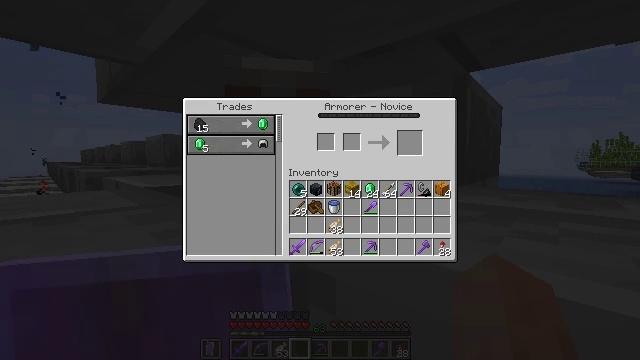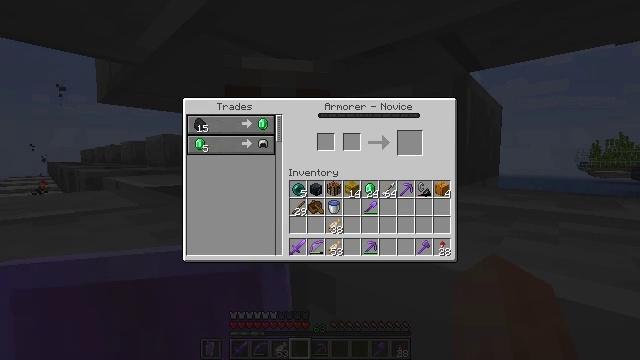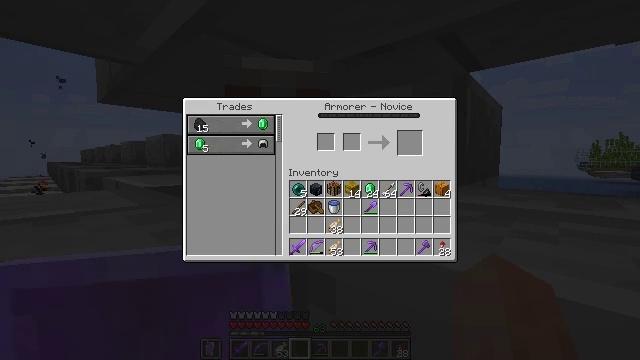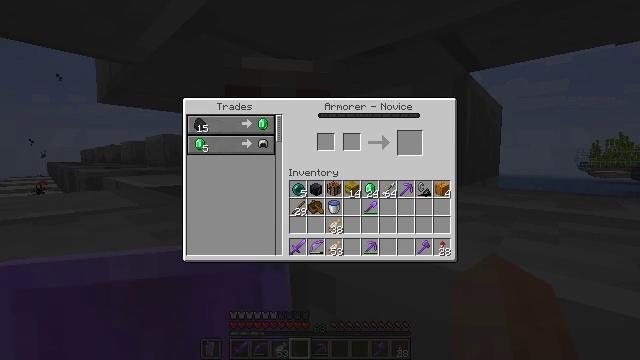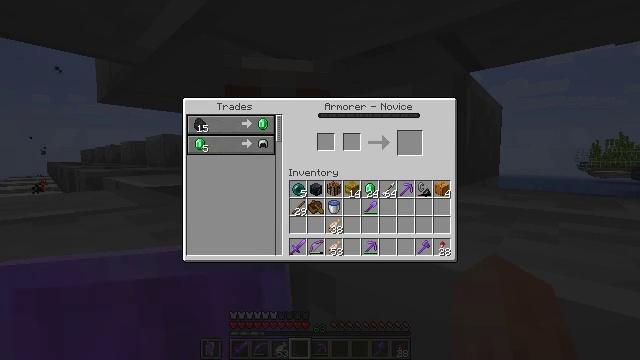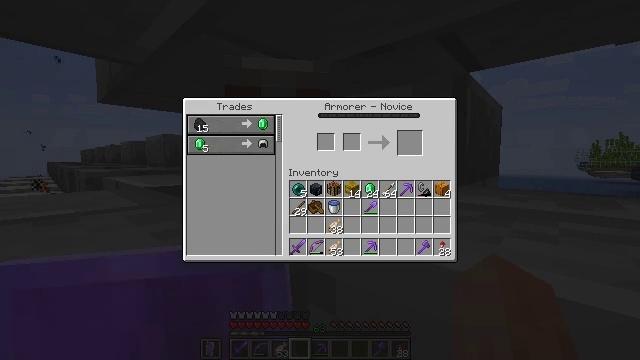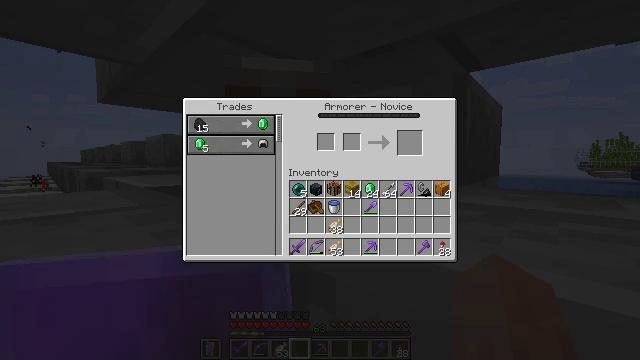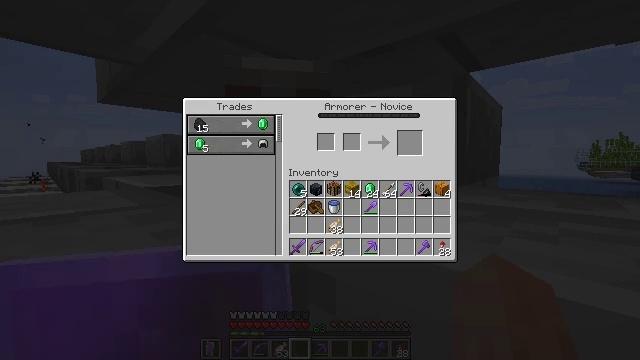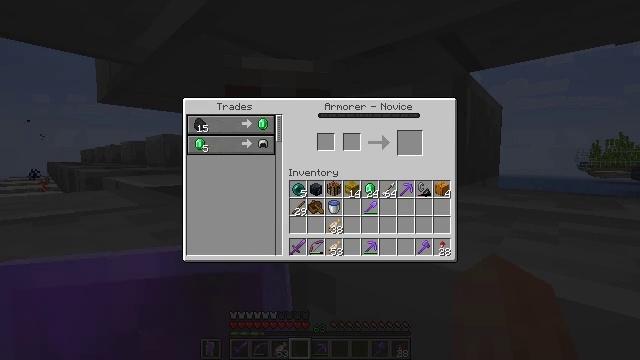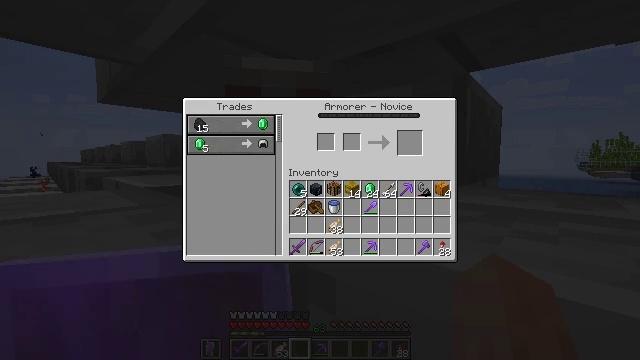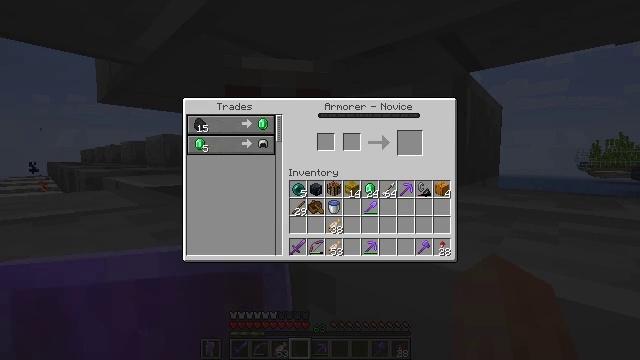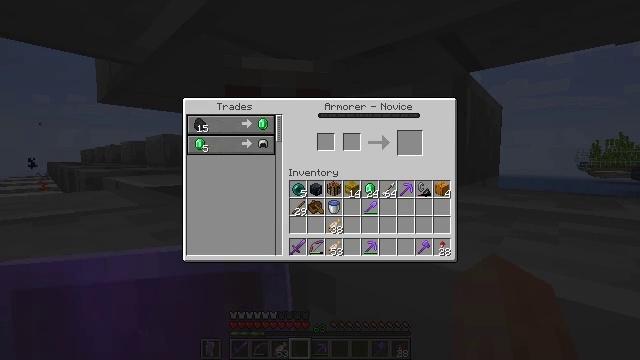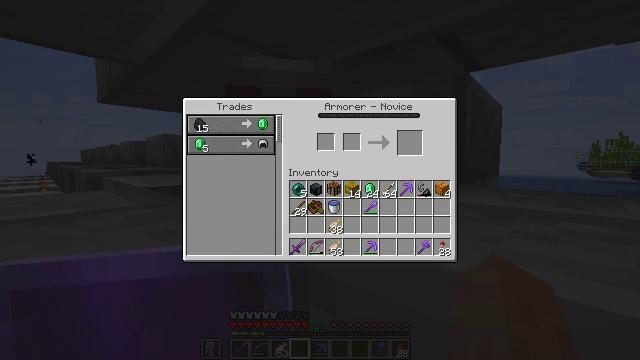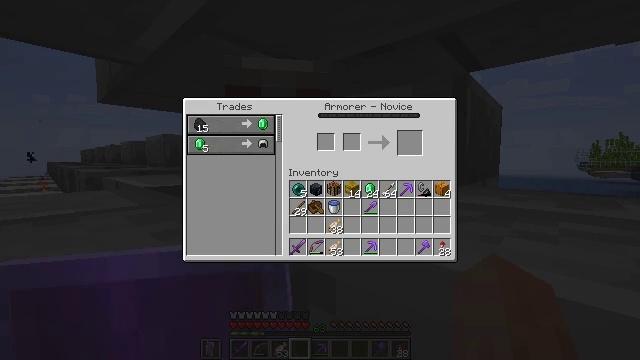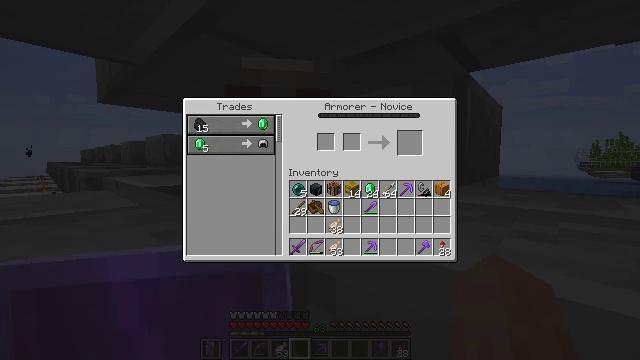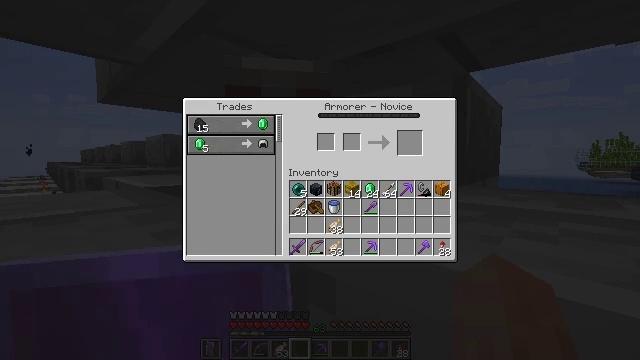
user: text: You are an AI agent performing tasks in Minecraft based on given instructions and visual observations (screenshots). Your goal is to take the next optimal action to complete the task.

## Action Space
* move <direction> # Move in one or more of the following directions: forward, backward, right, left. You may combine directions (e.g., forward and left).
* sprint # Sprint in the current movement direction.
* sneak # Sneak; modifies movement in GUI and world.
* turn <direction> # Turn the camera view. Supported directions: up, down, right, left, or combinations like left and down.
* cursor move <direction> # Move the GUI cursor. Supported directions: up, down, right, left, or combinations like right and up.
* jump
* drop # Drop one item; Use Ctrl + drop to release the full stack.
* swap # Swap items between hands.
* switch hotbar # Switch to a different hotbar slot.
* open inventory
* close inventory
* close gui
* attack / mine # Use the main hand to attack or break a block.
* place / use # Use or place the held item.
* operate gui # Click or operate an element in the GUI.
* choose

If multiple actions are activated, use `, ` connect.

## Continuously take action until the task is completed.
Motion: motion action
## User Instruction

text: Gather the blast furnace into your inventory.
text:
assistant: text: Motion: no_op
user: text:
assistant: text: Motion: no_op
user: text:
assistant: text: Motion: no_op
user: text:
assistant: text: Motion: no_op
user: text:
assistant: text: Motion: no_op
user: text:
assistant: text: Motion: no_op
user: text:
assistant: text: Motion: no_op
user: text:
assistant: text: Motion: no_op
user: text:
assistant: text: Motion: no_op
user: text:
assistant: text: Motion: no_op
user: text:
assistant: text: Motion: no_op
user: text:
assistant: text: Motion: no_op
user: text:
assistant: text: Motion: no_op
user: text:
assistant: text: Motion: no_op
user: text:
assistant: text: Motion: no_op
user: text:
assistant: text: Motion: no_op
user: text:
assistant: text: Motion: no_op
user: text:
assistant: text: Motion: no_op
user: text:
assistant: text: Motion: no_op
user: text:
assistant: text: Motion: no_op
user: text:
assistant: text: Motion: no_op
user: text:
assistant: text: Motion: no_op
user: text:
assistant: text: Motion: no_op
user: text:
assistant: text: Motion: no_op
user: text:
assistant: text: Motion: no_op
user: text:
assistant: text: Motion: no_op
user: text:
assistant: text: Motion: no_op
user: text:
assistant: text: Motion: no_op
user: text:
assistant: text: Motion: no_op
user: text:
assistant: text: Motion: no_op